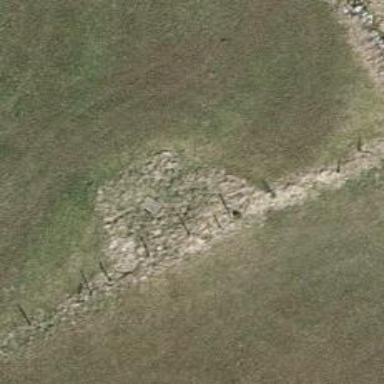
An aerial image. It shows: Dry stone wall barrier.